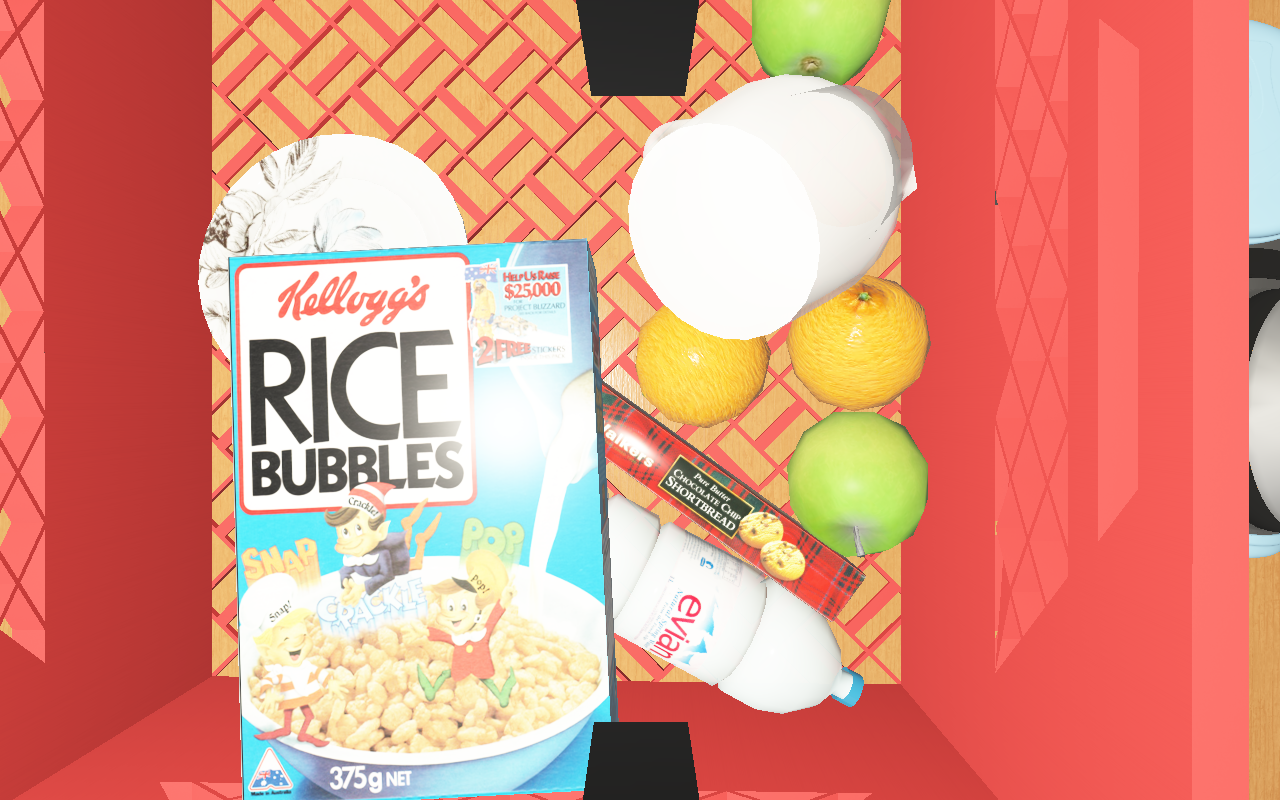
Objects in the scene:
carafe
water bottle
apple
orange
orange
spoon
plate
glass
wineglass
jam jar
cereal box